Question: I'm trying to create a slider that I can shift left and right. I only want 3 slides to show, so I set the container's width to the width of each inner slide * 3 and set 'overflow:hidden'. Shouldn't the fourth slide be hidden then? Then later I can just animate the container to have a margin of -110px so slides 2-4 show.
<URL>
HTML:
'''
<div class="container">
<div class="inner">1</div>
<div class="inner">2</div>
<div class="inner">3</div>
<div class="inner">shouldn't be here</div>
</div>
'''
CSS:
'''
.container { width: 330px; overflow:hidden; background:#e6e6e6; }
.inner { width: 110px; background: orange; float:left; }
'''
How it renders:
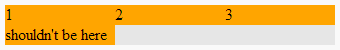
Answer: How about setting the height of the elements:
'''
.container {
width: 330px;
overflow:hidden;
background:#e6e6e6;
height:20px
}
.inner {
width: 110px;
background: orange;
float:left;
height: 20px;
}
'''
The container's height adjusts with the inner elements, that's why you see the fourth element